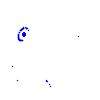
Particle: electron